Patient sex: F
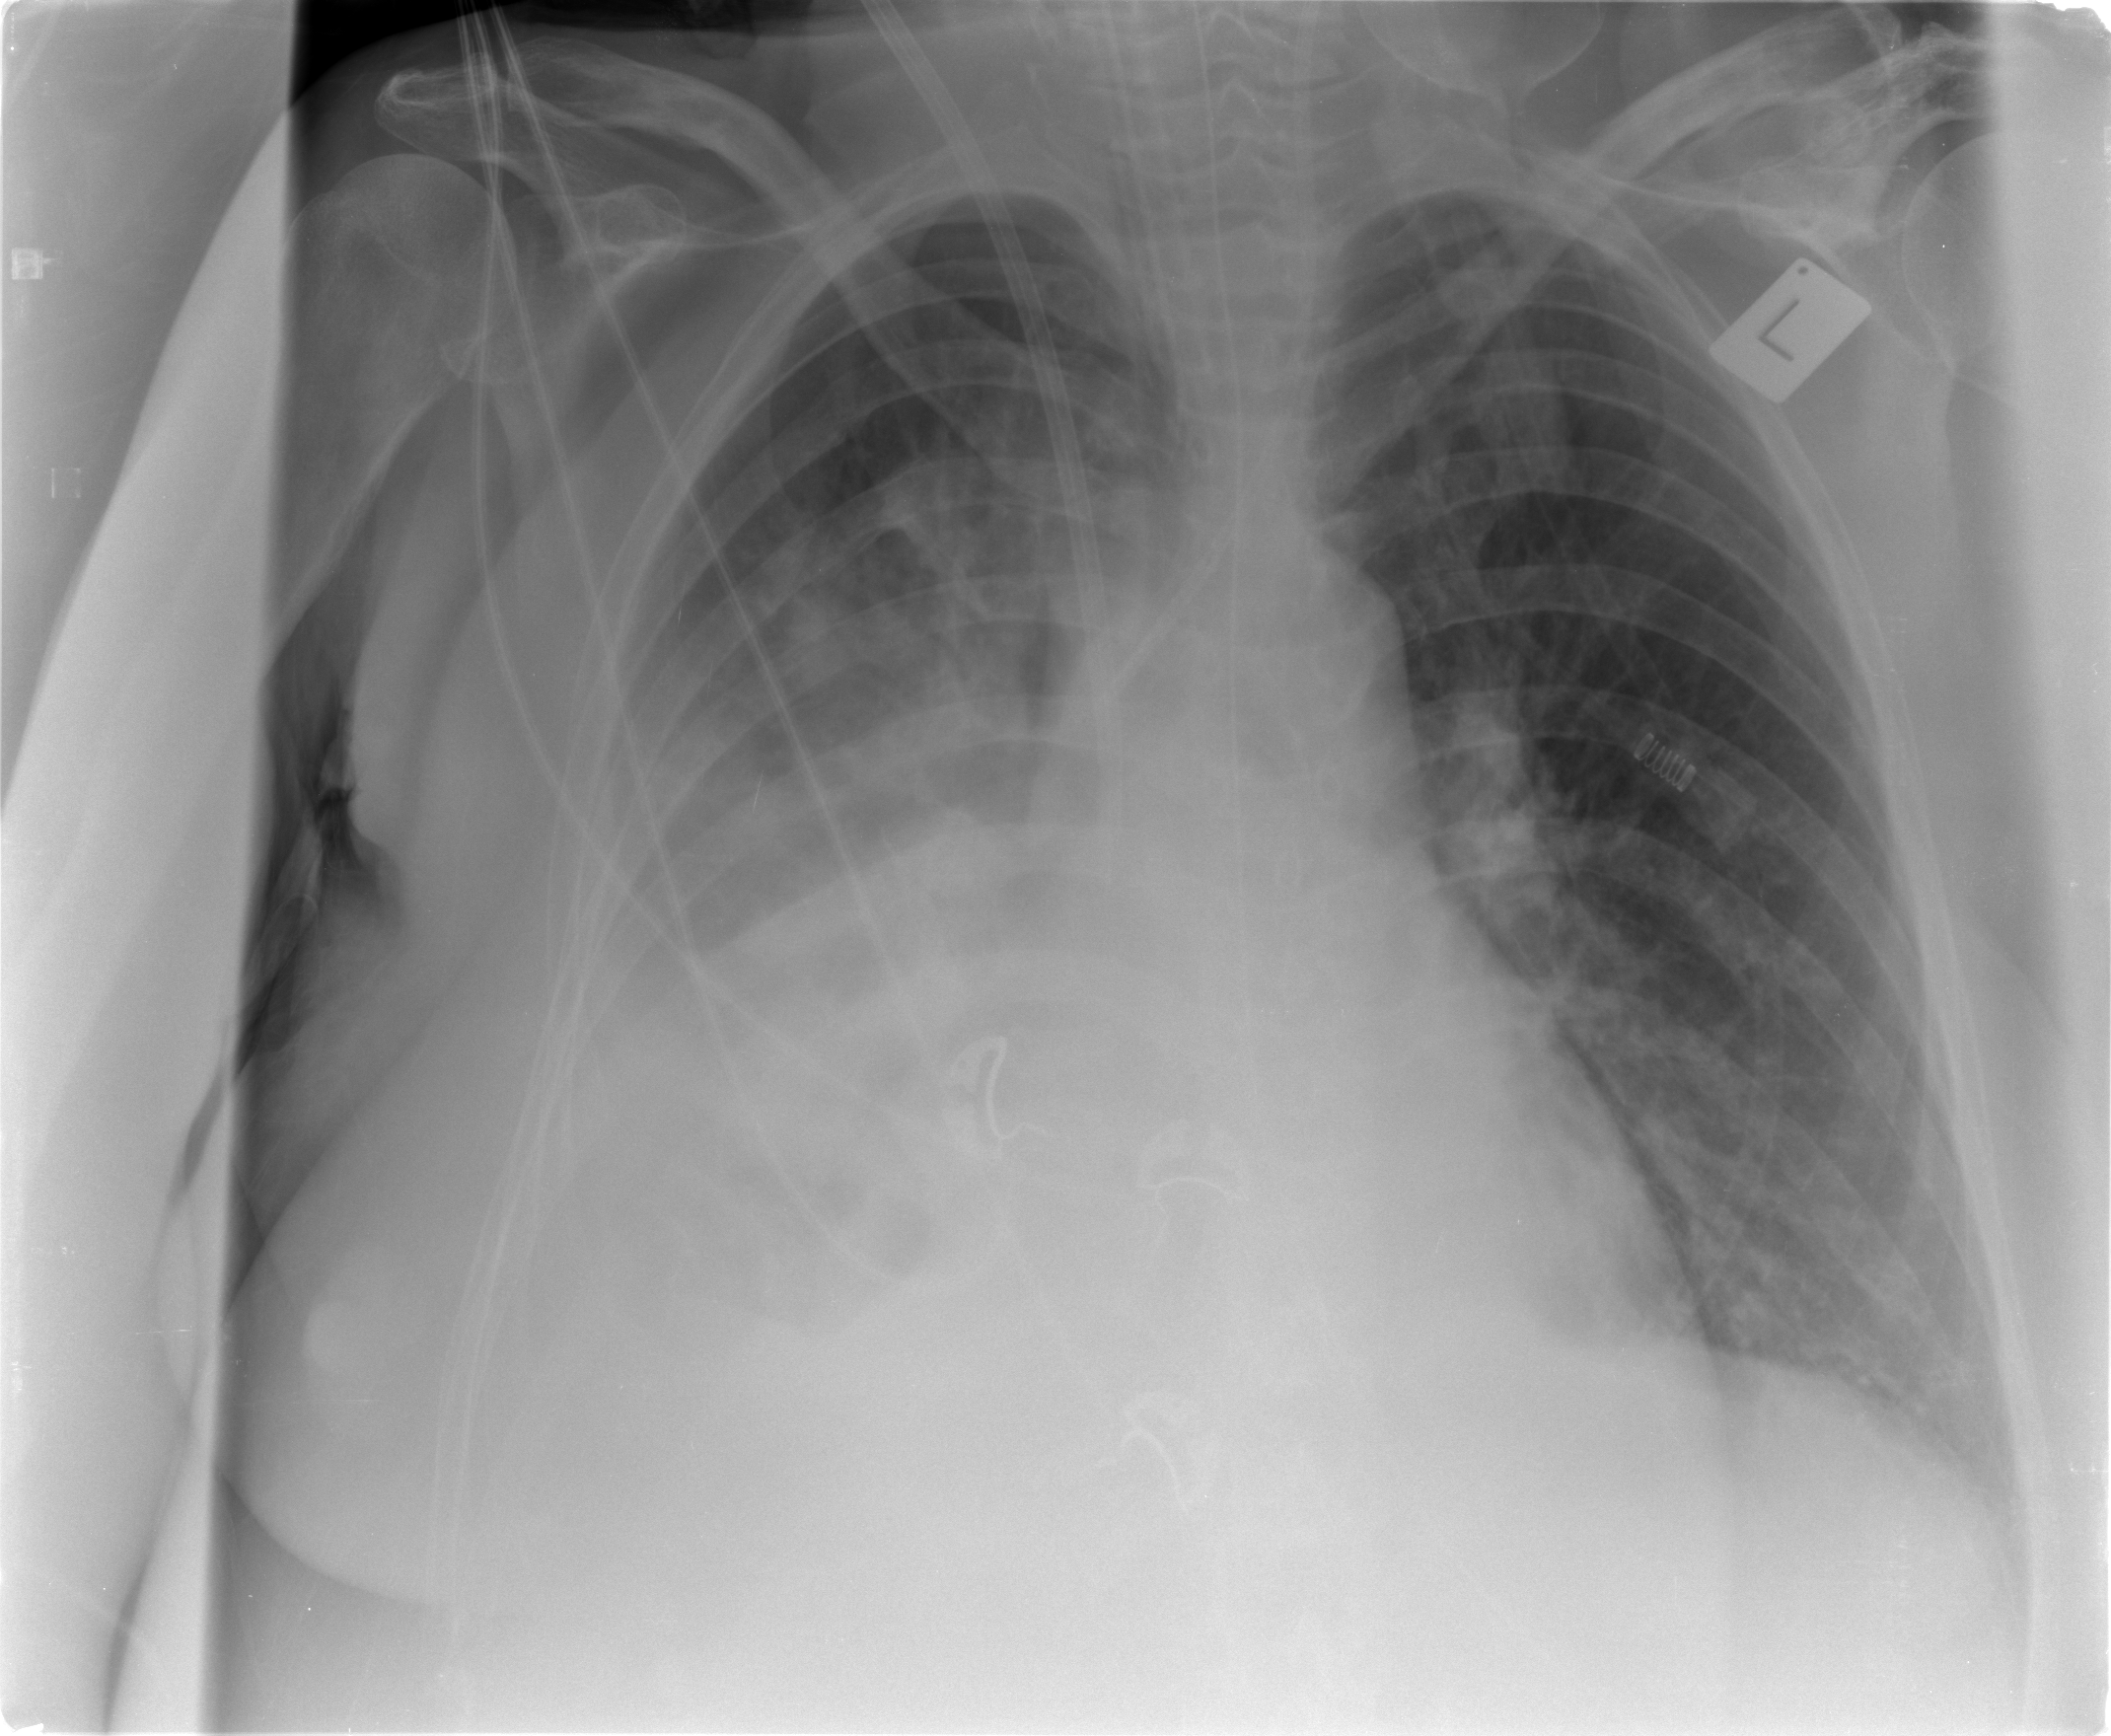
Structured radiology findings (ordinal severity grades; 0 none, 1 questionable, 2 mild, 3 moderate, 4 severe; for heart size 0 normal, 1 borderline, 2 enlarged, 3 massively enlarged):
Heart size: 2
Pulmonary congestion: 2
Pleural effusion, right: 3
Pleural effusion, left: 0
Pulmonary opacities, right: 3
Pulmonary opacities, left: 0
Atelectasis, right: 3
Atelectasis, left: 0